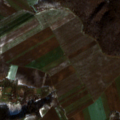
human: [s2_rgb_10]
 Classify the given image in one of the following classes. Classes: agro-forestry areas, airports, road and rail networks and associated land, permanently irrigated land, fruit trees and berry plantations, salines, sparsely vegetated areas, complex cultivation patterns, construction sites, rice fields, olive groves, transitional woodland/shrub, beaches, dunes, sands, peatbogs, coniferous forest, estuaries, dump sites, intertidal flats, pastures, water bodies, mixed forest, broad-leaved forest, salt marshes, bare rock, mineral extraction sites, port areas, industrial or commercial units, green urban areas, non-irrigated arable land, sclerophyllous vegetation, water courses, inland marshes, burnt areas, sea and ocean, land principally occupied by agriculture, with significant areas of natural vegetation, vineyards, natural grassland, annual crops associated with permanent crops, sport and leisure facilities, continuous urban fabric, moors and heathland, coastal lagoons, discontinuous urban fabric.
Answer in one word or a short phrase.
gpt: non-irrigated arable land, complex cultivation patterns, land principally occupied by agriculture, with significant areas of natural vegetation, broad-leaved forest